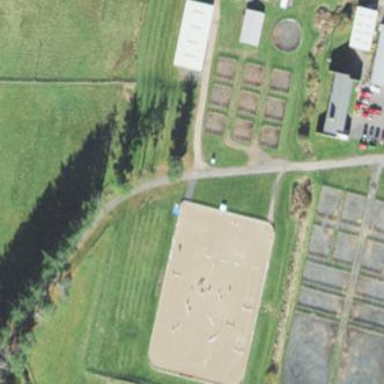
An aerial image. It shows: Equestrian pitch for leisure land sports.